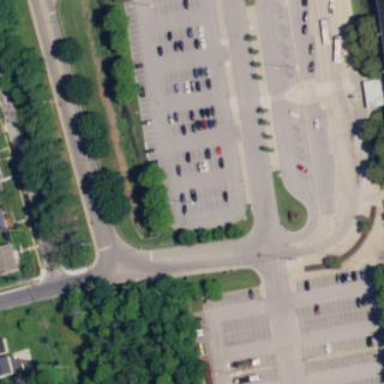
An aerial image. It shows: Parking area with surface parking. It includes park and ride facilities.